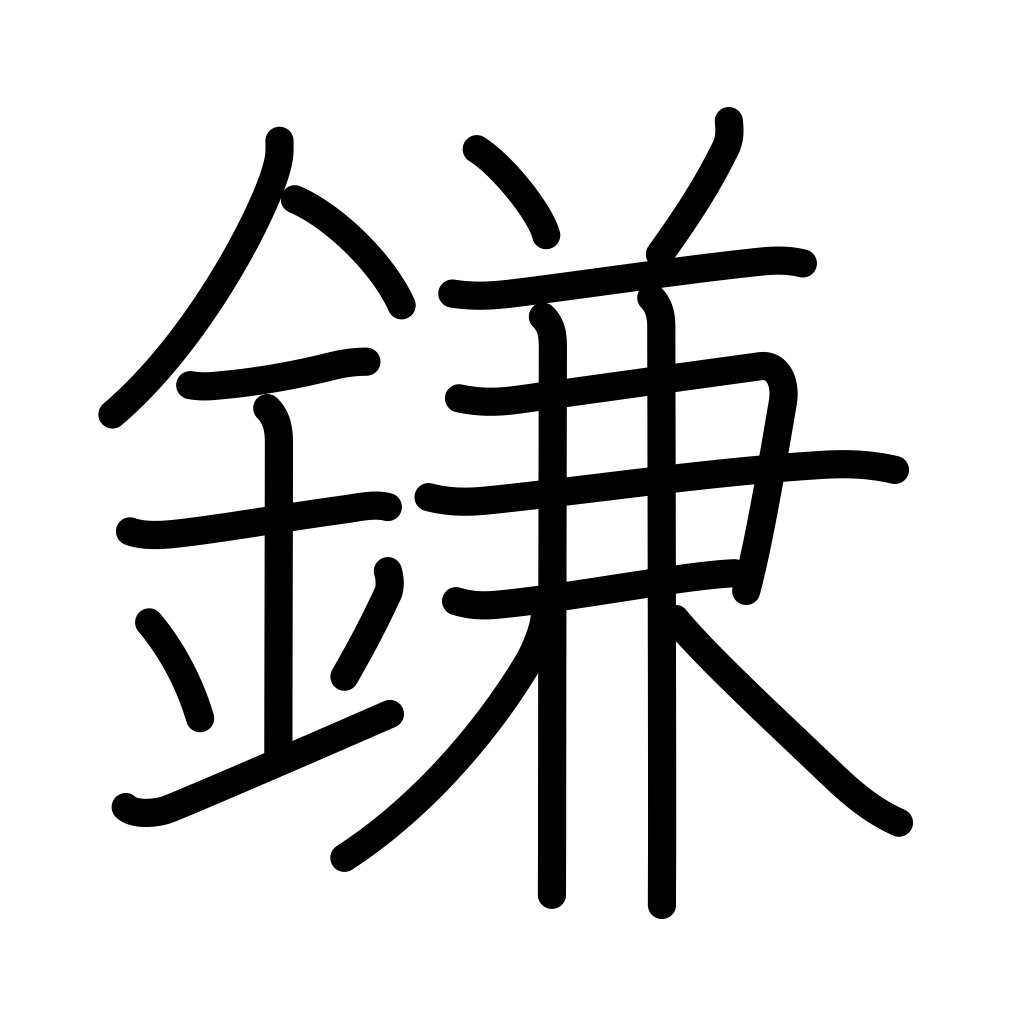
Meaning: sickle, scythe, trick